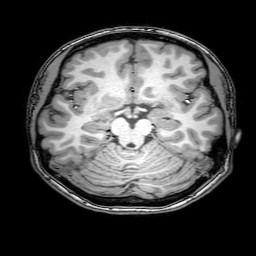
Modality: T1w
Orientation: coronal
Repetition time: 0.00828 s
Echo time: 0.00388 s